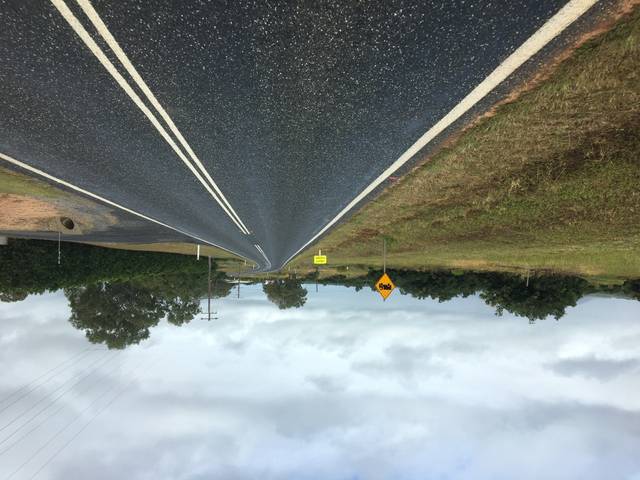
Region: Australia
Coordinates: -17.012, 145.365